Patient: sex F, age 68
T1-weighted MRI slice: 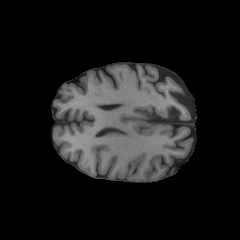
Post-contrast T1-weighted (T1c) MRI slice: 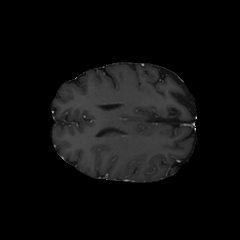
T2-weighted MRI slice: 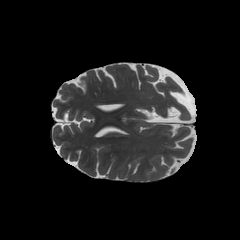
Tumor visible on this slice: yes
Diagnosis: Glioblastoma, IDH-wildtype
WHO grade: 4